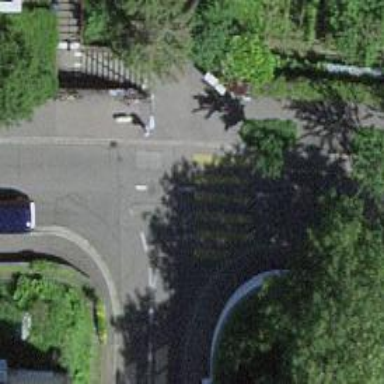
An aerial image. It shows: Uncontrolled zebra crossing on the road.